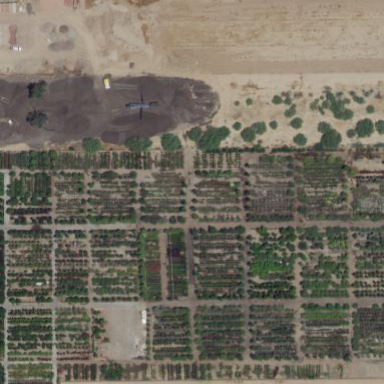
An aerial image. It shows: Plant nursery area.